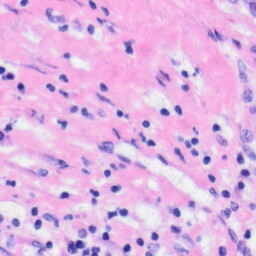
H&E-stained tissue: Liver